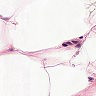
Metastatic tissue present: no